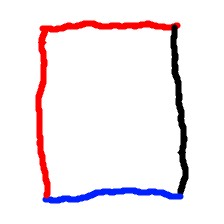
Shape: rectangle